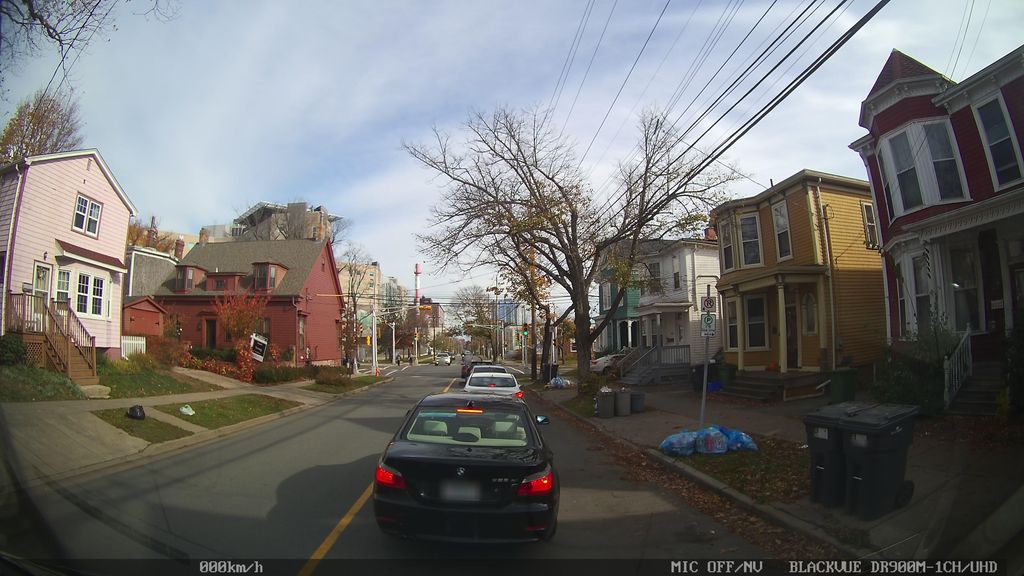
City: halifax